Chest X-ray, PA view. Patient: 67 years old, sex F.
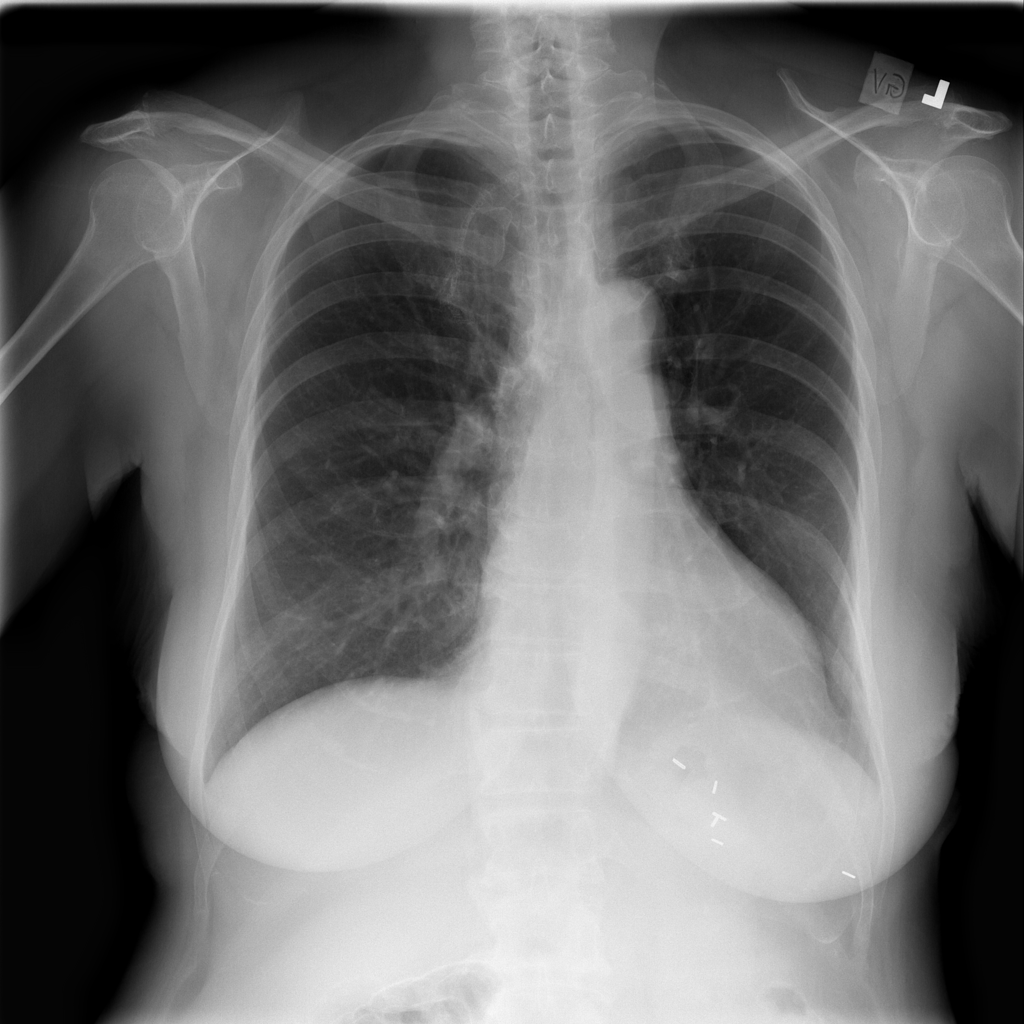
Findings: No Finding